Question: I am trying to make my own version of the Tetris game. So far, I am able to show pieces, rotate them. But I am stuck at a point and not sure how to proceed.

I have a
- 'BoardClass''board'- 'Block'- 'Graphic''board'- 'GameLogic'
For current piece I have taken a 4x4 array and is placed onto the board in first four rows of 'board'
All works good. But how do I start moving things. How to establish a relation between blocks is where I am stuck.
My problems
- - - -
I know these might not be good question to ask on SO but am stuck and any help would be appreciated. And ask me if you want to see any piece of code.
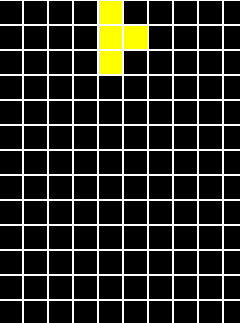
Answer: > Am I working on right track?
I think you are.
> How to automate things, I mean, how will the blocks appear automatically one after another. I know I can have a DispatcherTimer and move block at tick event but drawing and redrawing the complete grid is slow. I want only the portion of the game grid to be redrawn.
Have you measured it? Most of the games redraw the whole scene at a 30 frames per second rate. Make it first work, optimise later on.
> If I move my piece left/right/down the complete piece array would move and this would mean a 4x4 piece moving and not just the piece which may be in 1x3 or 2x2.
You need to check the bounds before every move. You can do it for each square, you only have 16 comparisons. It is not very difficult and it won't be slow.
> How to know if the piece is new or an old settled piece. I know I can take a boolean value but I think a boolean array of 10x20 would be large.
It is not large.